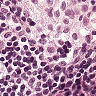
Metastatic tissue present: no